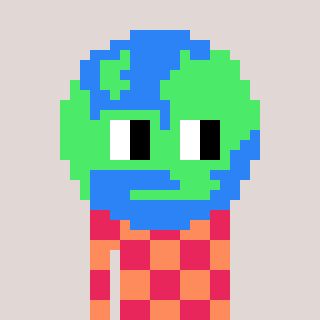
a pixel art character with square light green glasses, a earth-shaped head and a peachy-colored body on a warm background